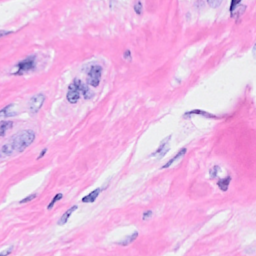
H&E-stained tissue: Breast